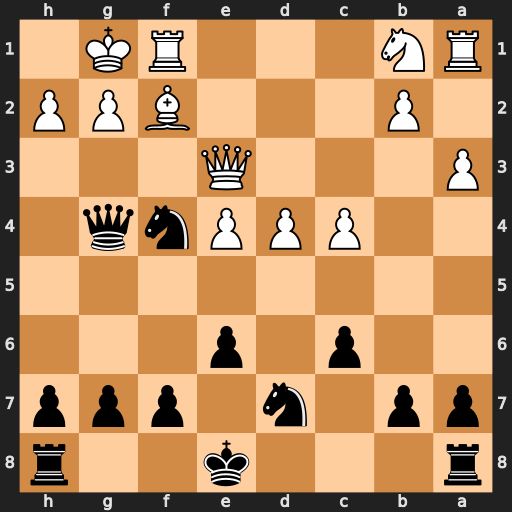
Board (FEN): r3k2r/pp1n1ppp/2p1p3/8/2PPPnq1/P3Q3/1P3BPP/RN3RK1
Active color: b
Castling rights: kq
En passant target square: -
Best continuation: Qxg2#